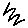
Label: zigzag